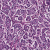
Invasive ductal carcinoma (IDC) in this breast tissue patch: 1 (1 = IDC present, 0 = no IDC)